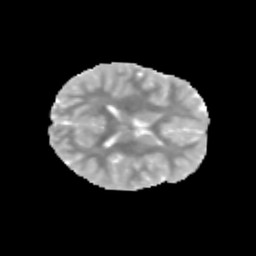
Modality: MD
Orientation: axial
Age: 9
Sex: female
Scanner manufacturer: siemens
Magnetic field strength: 3 T
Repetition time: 3.8 s
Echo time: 0.07 s